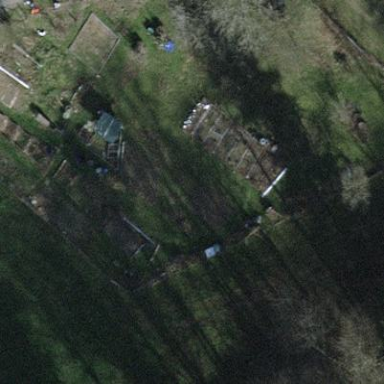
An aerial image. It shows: Allotments area.